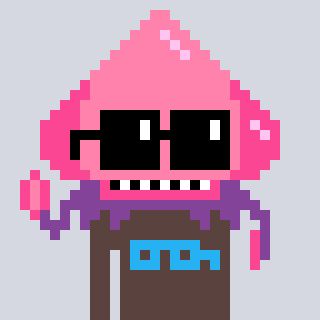
a pixel art character with square black sunglasses, a squid-shaped head and a darkbrown-colored body on a cool background